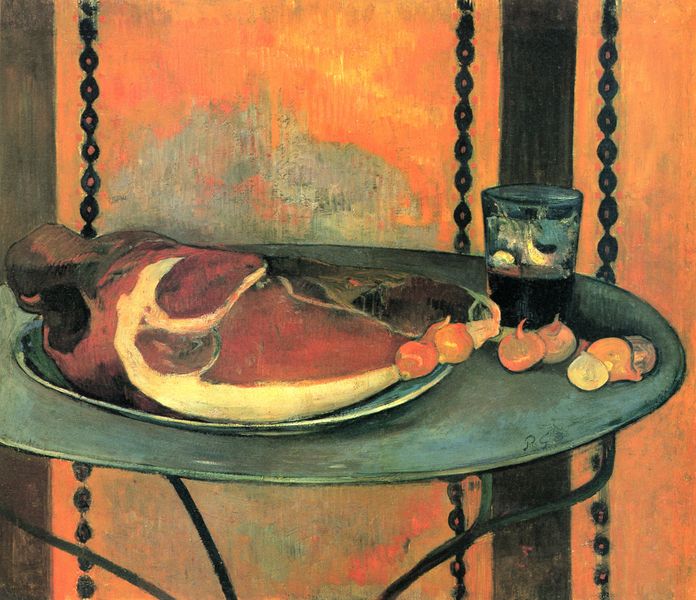
Titel: Der Schinken
Künstler: Paul Gauguin
Standort: Washington (District of Columbia)
Institution: Phillips Memorial Gallery
Schlagwörter: gemälde, schatten, wasser, weiß, gelb, grün, braun, bunt, fenster, getränk, glas, grau, hintergrund, holz, licht, orange, schwarz, tisch, türkis, eis, obst, rot, malerei, muster, wand, schale, silber, tablett, teller, tischbein, öl, schnur, perlen, zart, feigen, früchte, gemüse, stilleben, stillleben, beine, bein, farbig, süden, moderne, kette, modern, querformat, rt, essen, rotwein, wein, realistisch, inschrift, tischchen, metall, gestell, tee, platte, klimt, striche, gauguin, zwiebel, fett, fleisch, knochen, schinken, steak, becher, eisen, schwein, ringe, tischbeine, brett, weinglas, initialen, ketten, braten, silleben, farbverlauf, keule, pilze, speck, postimpressionismus, knoblauch, paul gauguin, organge, zwiebeln, mustertapete, haxe, geräuchert, ziselierung, ösen, cola, bacon, bistrotisch, gueridon, orangerot, hintergrundf, metallplatte, schwarte, saft, dellen, gauiguin, metalltisch, noppenbecher, ragil, schinkenspeck, speckschwart, speckschwarte, radieschen, gougin, eisentisch, fettrand, schinke, impressionismus stilleben cezanne fraben, fleisch fruchte, fet, flüssigketi, bin ich denn allein an dem bild, knoblaub